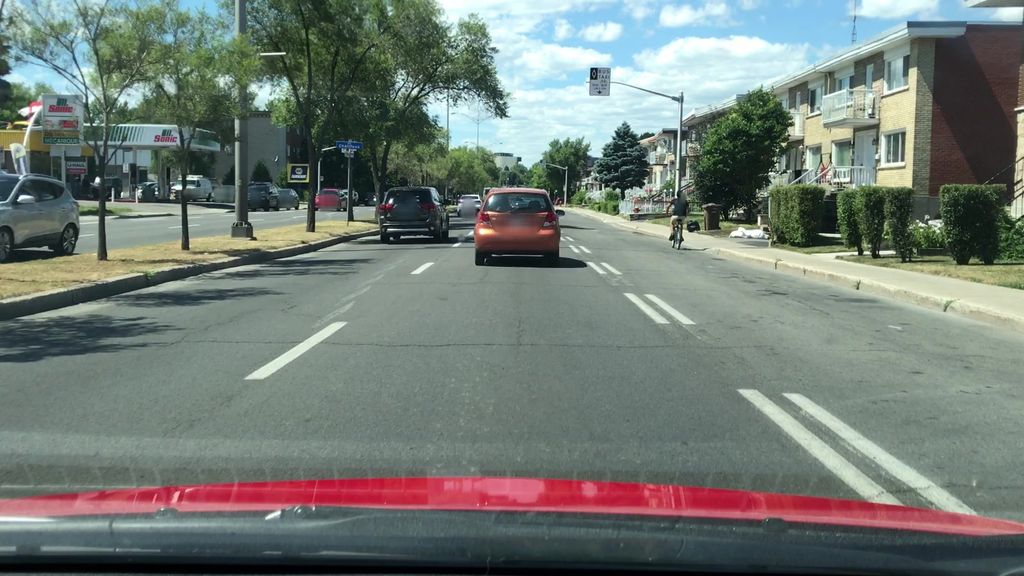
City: montreal